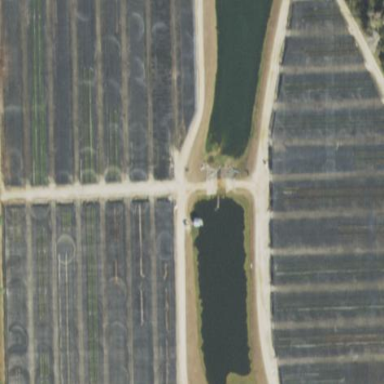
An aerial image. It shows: Plant nursery area.